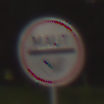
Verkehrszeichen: MautflichtigeStrecke
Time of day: Night
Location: Outdoor (Suburban)
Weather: PartlyCloudy
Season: NotSpecified
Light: Artificial